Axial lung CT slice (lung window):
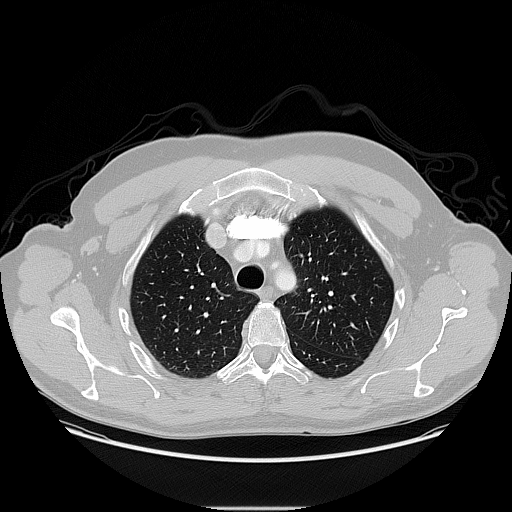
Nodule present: no